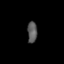
Tissue: lung
Cell type: Epithelial cells
Senescence score: 0.2417
Nuclear area (px): 207
Mean DAPI intensity: 87.343